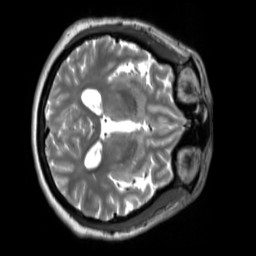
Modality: T2w
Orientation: axial
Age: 29
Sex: male
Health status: ill
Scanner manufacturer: siemens
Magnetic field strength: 3 T
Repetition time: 2.8 s
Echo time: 0.326 s